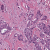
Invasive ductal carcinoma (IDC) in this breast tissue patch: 1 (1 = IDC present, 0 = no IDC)